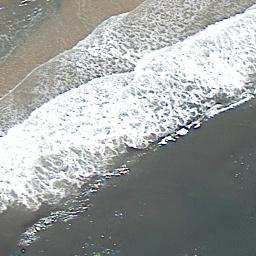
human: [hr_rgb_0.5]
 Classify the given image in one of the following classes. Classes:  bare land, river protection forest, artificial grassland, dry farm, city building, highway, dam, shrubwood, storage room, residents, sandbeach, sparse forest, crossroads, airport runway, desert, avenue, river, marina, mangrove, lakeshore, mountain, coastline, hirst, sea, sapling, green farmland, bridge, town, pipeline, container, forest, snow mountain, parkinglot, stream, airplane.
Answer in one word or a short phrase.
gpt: coastline